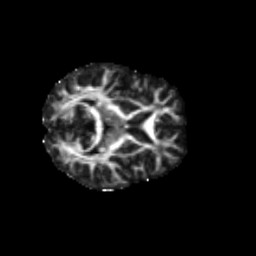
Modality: FA
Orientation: axial
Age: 53
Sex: female
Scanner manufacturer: siemens
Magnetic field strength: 3 T
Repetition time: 4.71 s
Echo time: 0.0906 s